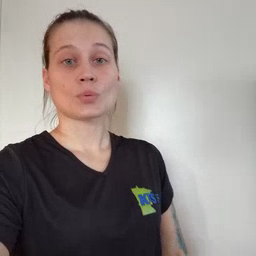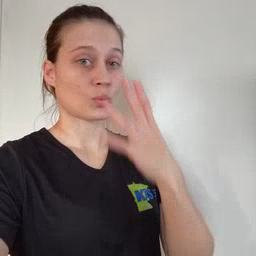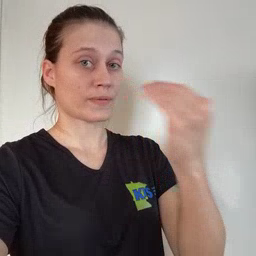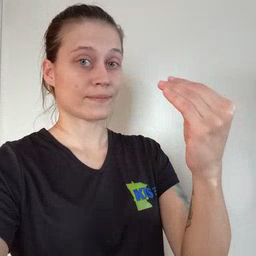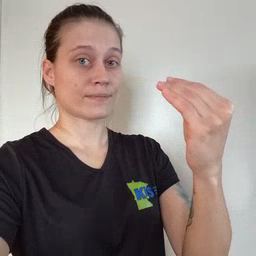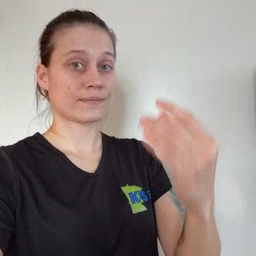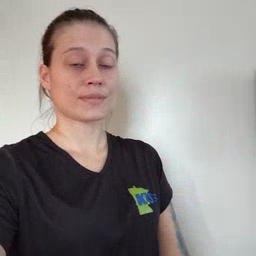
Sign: wolf